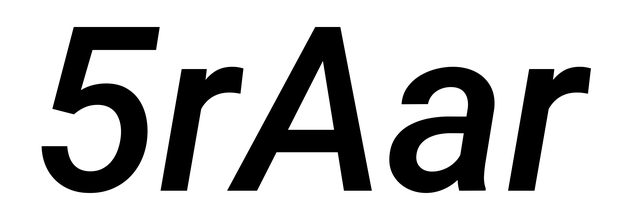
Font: Roboto-Italic_Medium_Italic